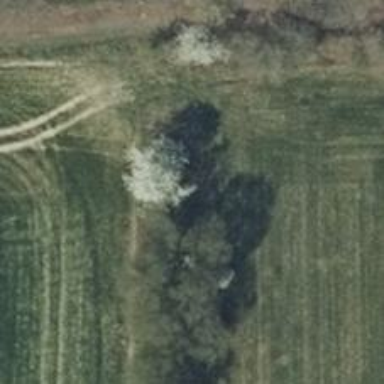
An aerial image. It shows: Row of deciduous broadleaved trees.